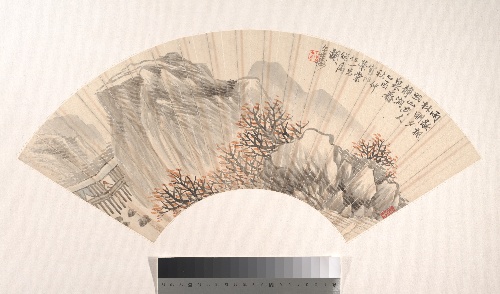
Title: 清  胡遠  山水  扇面|Landscape
Artist: Hu Yuan
Artist bio: Chinese, 1823–1886
Date: dated 1885
Object type: Folding fan mounted as an album leaf
Classification: Paintings
Medium: Folding fan mounted as an album leaf; ink and color on alum paper
Culture: China
Period: Qing dynasty (1644–1911)
Dimensions: 6 15/16 x 20 1/4 in. (17.6 x 51.4 cm)
Department: Asian Art
Credit line: Gift of Robert Hatfield Ellsworth, in memory of La Ferne Hatfield Ellsworth, 1986
Accession year: 1986
Repository: Metropolitan Museum of Art, New York, NY
Tags: Mountains|Landscapes